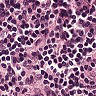
Metastatic tissue present: no